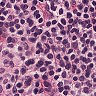
Metastatic tissue present: no